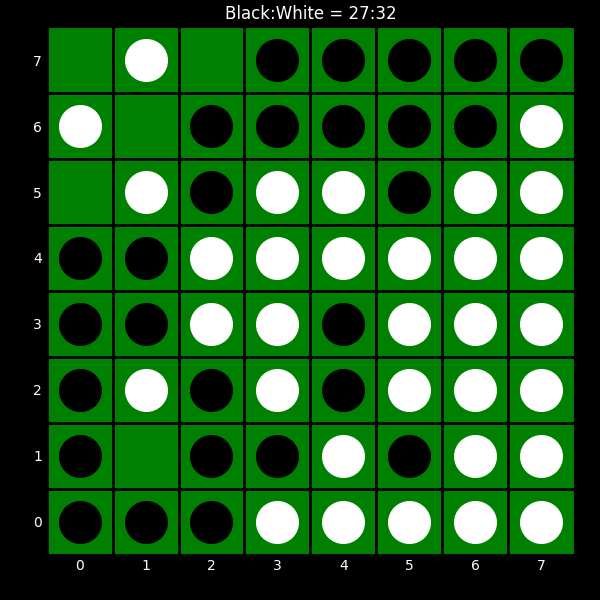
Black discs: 27
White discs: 32